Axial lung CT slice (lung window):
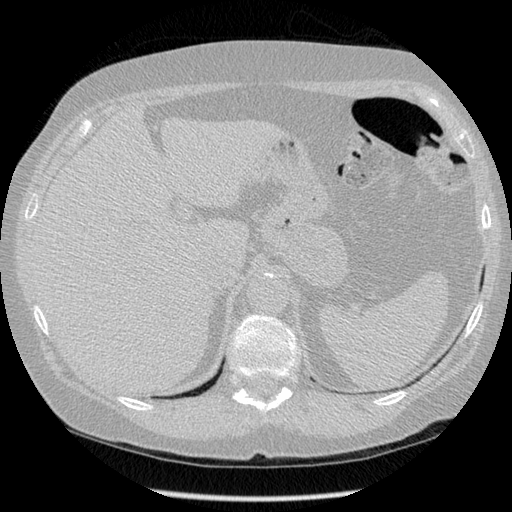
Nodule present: no